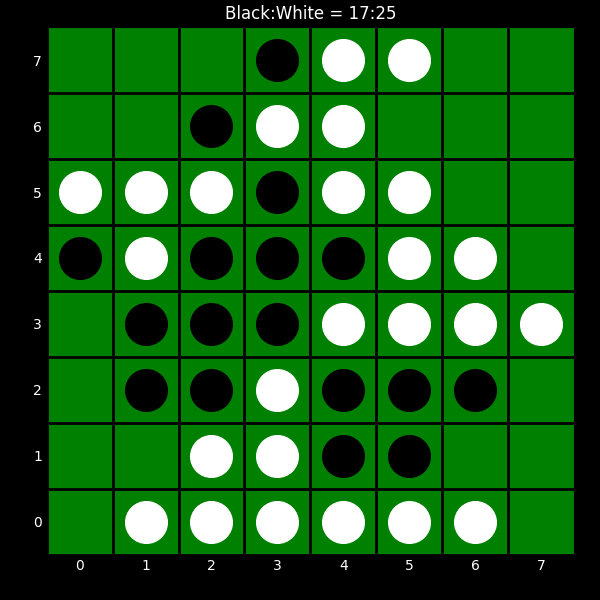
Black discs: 17
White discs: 25